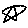
Label: star